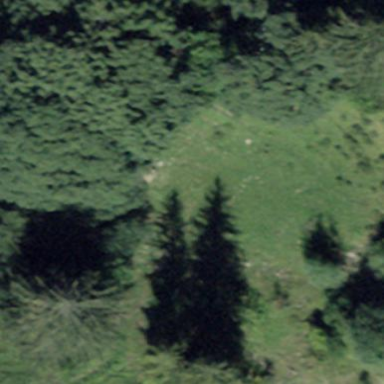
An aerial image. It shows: Forest area.